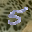
Label: 5